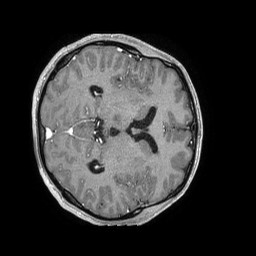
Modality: T1w
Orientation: axial
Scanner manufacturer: philips
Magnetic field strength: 1.5 T
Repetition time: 0.00783 s
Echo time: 0.00362 s